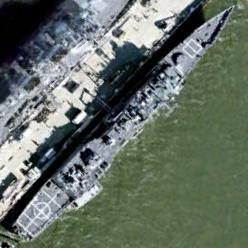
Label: cruiser